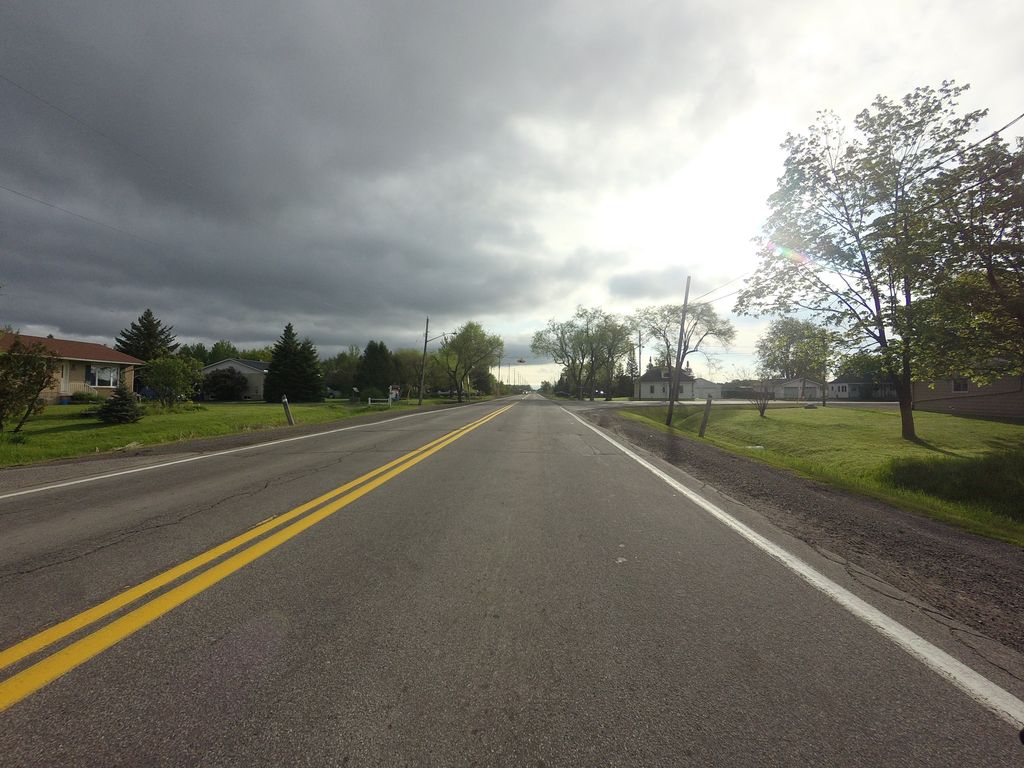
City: ottawa-gatineau